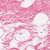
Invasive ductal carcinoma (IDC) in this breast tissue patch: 0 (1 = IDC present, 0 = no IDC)